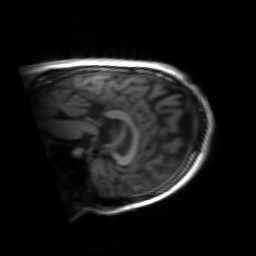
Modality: inplaneT1
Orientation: sagittal
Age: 28
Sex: male
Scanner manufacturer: siemens
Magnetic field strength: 3 T
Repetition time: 1.2 s
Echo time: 0.00251 s